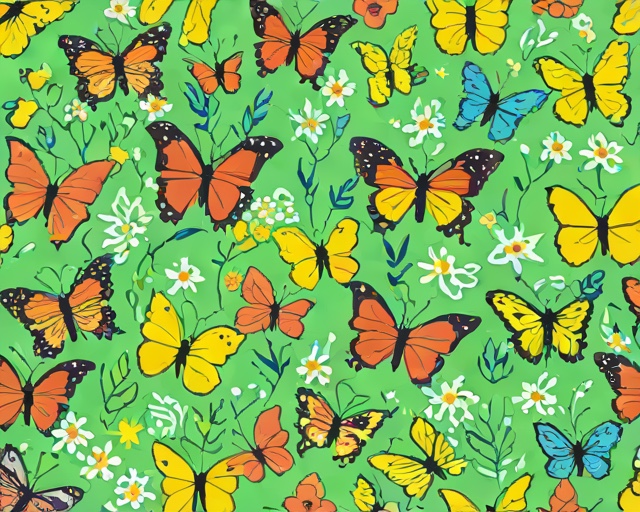
Category: Easter